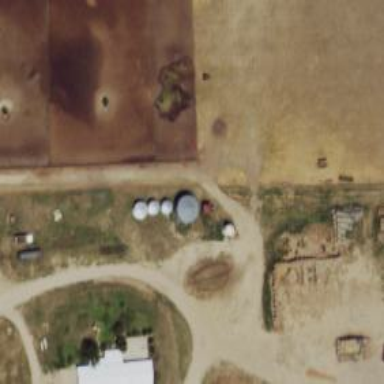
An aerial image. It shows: Silo.